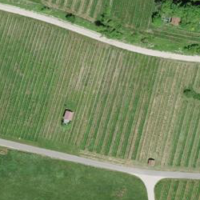
EUNIS habitat code: 40
Species observed at this site:
Geranium pyrenaicum